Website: apple
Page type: customer-info-address
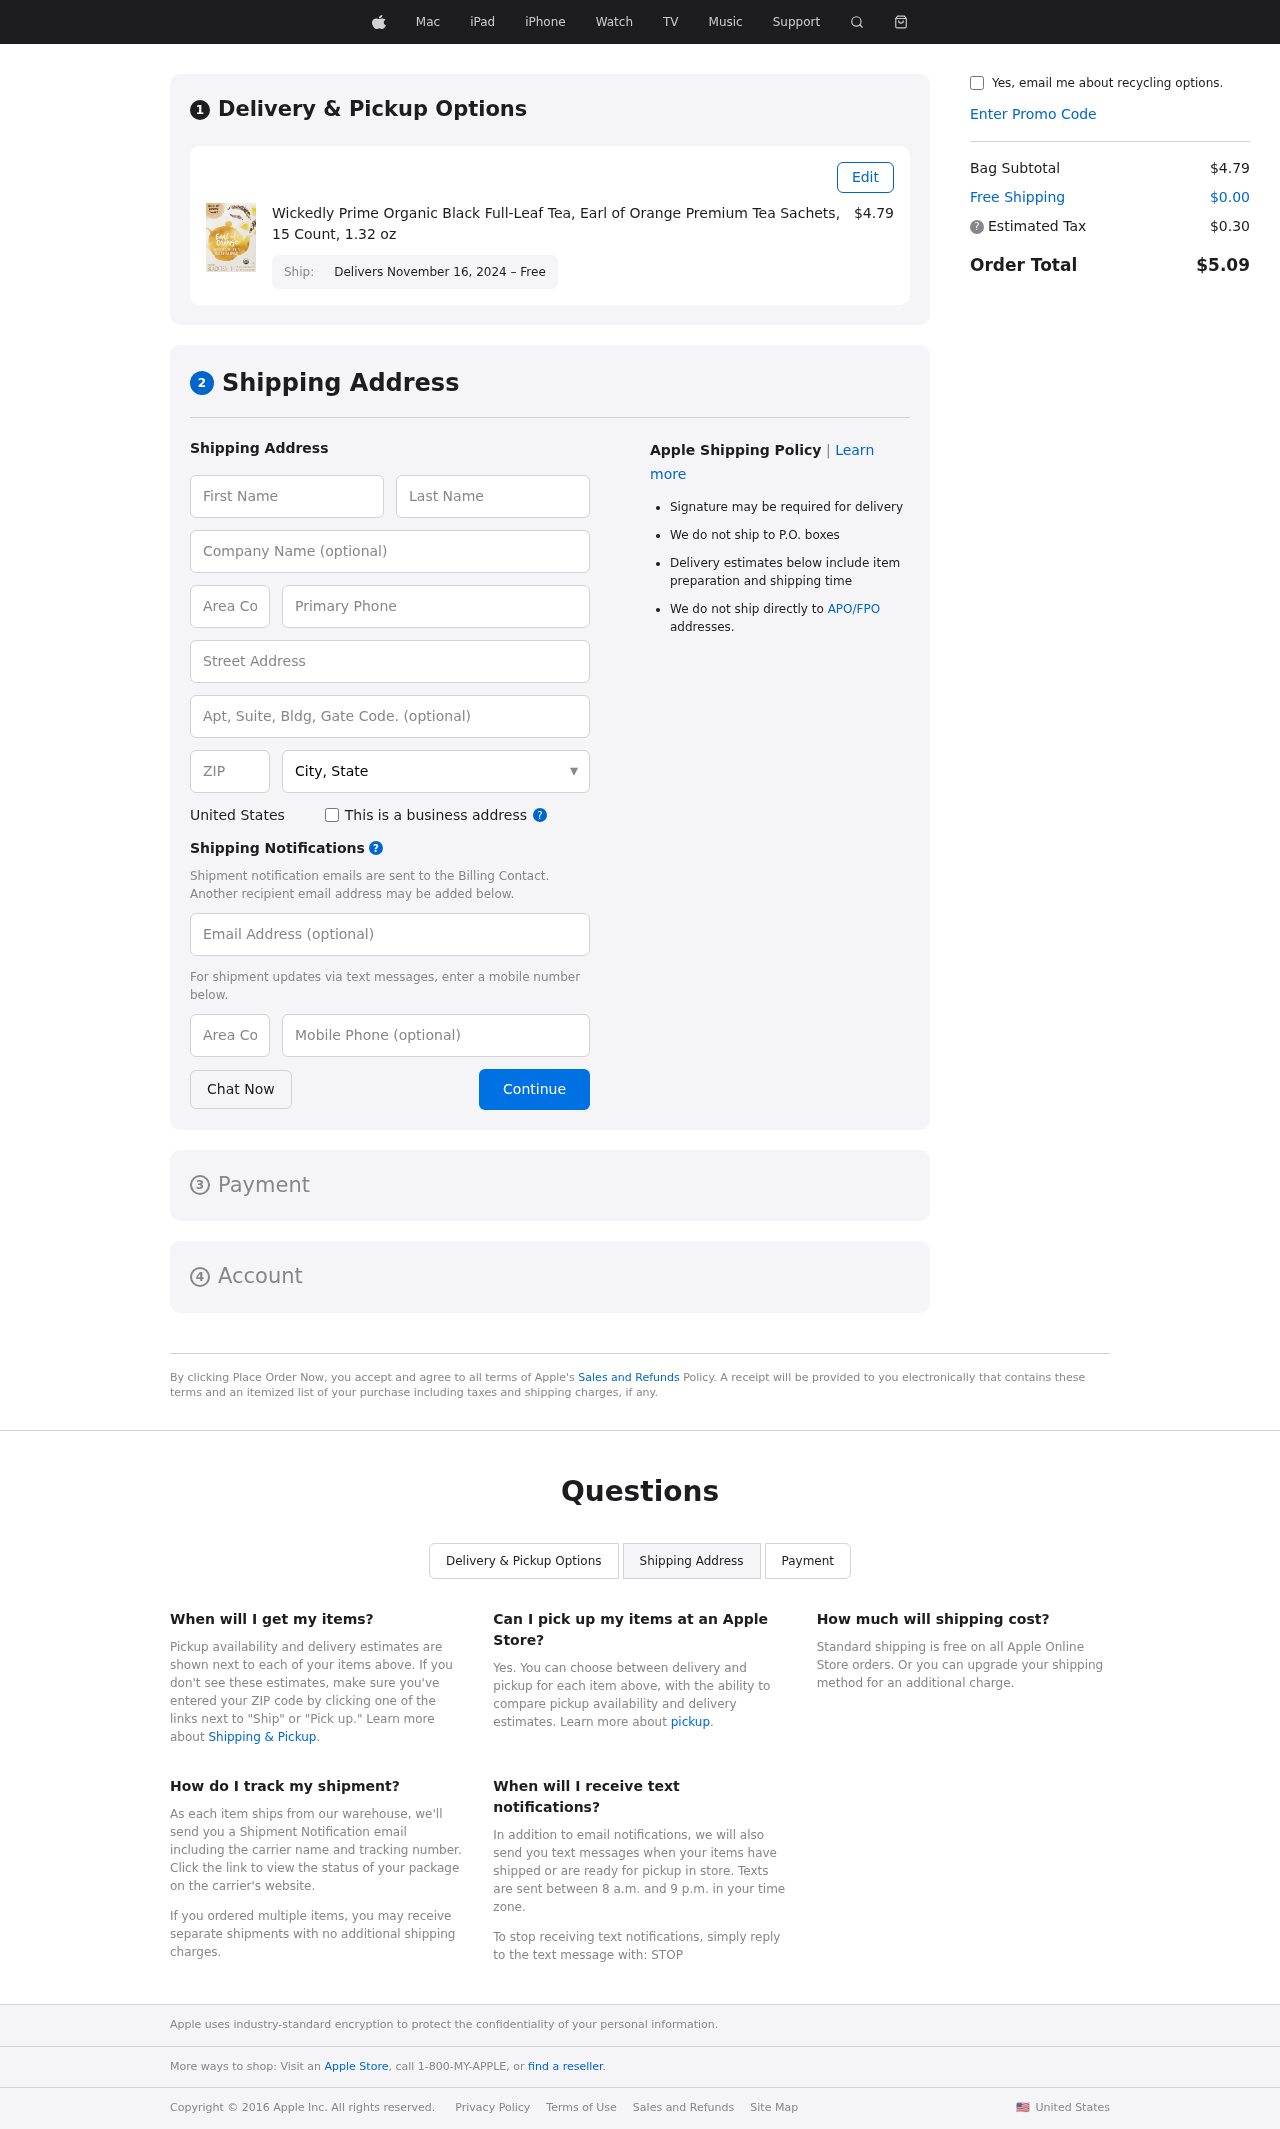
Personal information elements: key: PII_CITY_STATE
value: Adamsmouth, CA
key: PII_COUNTRY
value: United States
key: PII_EMAIL
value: karenwebb@hotmail.com
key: PII_FIRSTNAME
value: Karen
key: PII_LASTNAME
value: Webb
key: PII_PHONE
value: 9804646882
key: PII_PHONE_ALT
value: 8394718851
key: PII_PHONE_ALT_AREA
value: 839
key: PII_PHONE_AREA
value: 980
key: PII_POSTCODE
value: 26861
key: PII_STREET
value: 598 Mark Fork Suite 601
Product elements: key: PRODUCT1_NAME
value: Wickedly Prime Organic Black Full-Leaf Tea, Earl of Orange Premium Tea Sachets, 15 Count, 1.32 oz
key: PRODUCT1_PRICE
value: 4.79
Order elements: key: ORDER_DELIVERY_DATE
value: Delivers November 16, 2024 – Free
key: ORDER_SUBTOTAL
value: $4.79
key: ORDER_SHIPPING_COST
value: $0.00
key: ORDER_TAX
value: $0.30
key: ORDER_TOTAL
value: $5.09